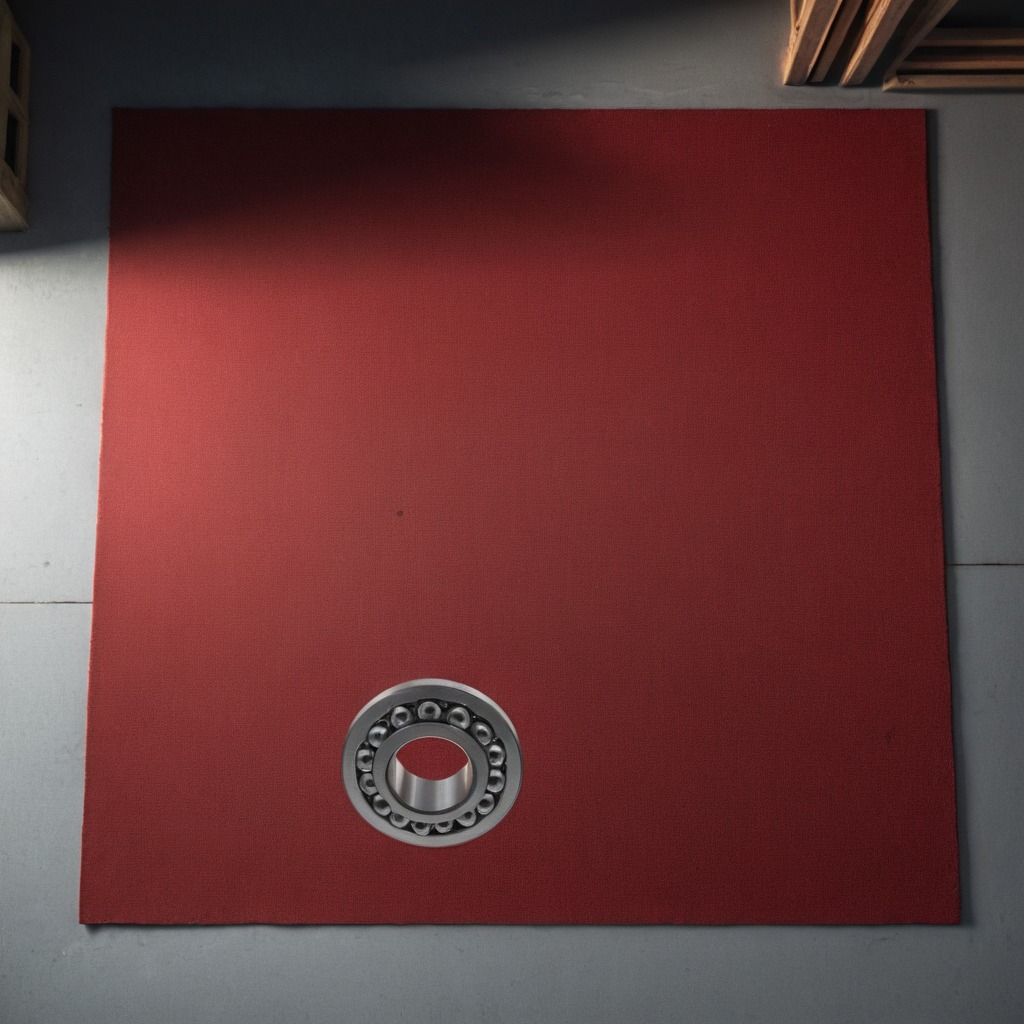
A metal ball bearing is lying on a clean granite tabletop covered with a red rubber mat inside a workshop under bright overhead lighting crisp shadows high clarity worn but beneath the mat